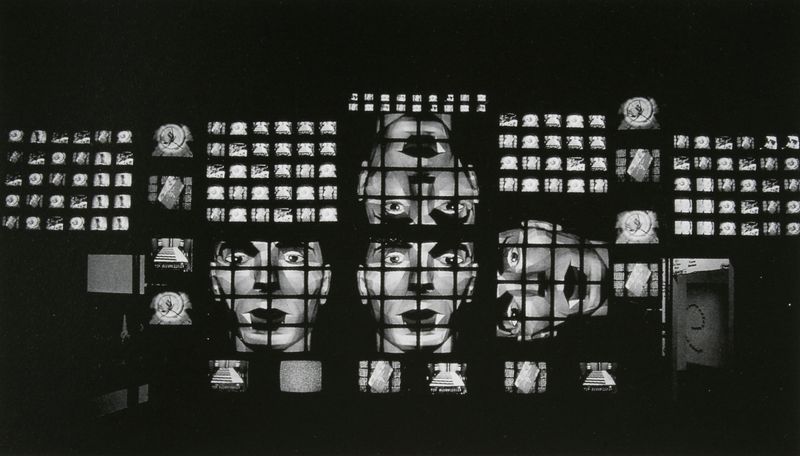
Titel: Fin de Siècle II
Künstler: Nam June Paik
Standort: New York (New York)
Institution: Whitney Museum of American Art
Schlagwörter: kopf, weiß, grau, köpfe, lampen, licht, nase, schwarz, blick, gesichter, wand, augen, gesicht, bild, gitter, bilder, moderne, collage, foto, symetrie, schwarzweiss, gefangen, leinwand, gestalten, quadrate, gefängnis, starre, film, museum, leinwände, installation, pixel, teile, projektion, ansichten, uhren, gitternetz, zerteilen, zerlegung, kopfstand, bildschirm, mehrteilig, perspektiven, dunkelkammer, fernseher, monitor, fotographien, video, bildschirme, filmszenen, george, gilbert, glasbausteine, mo nitore, regelmaß, telefone, videoinstallation